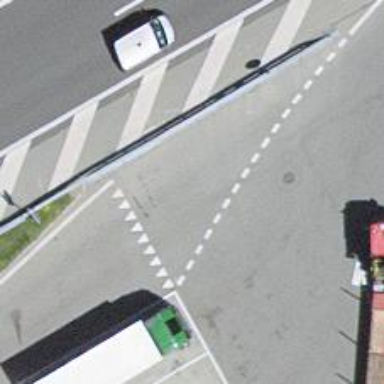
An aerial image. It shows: Road with "give way" sign.